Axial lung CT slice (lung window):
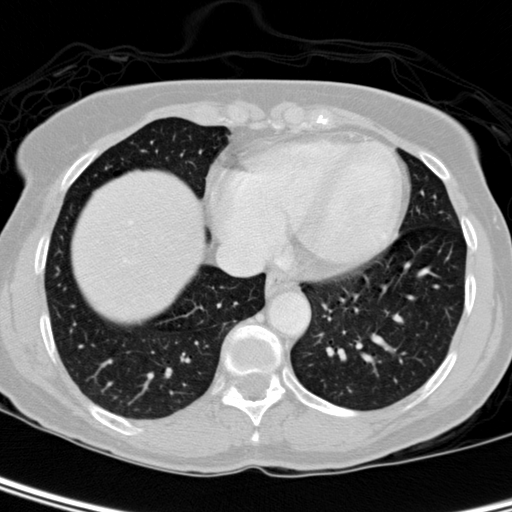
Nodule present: no